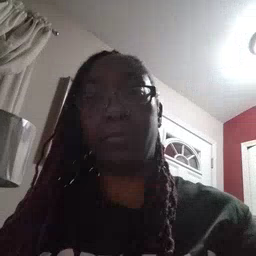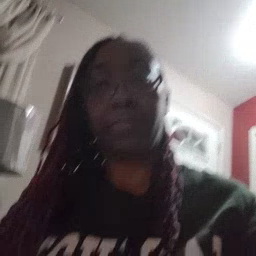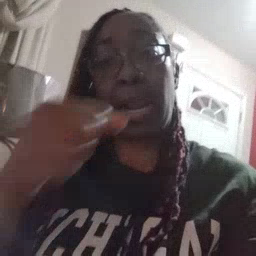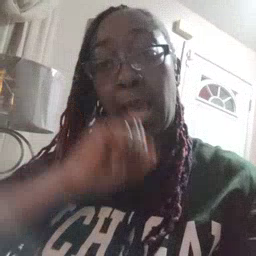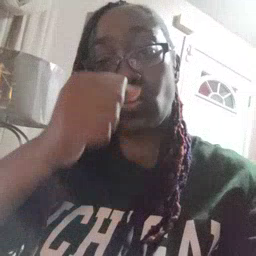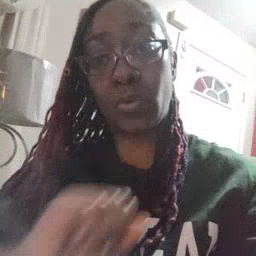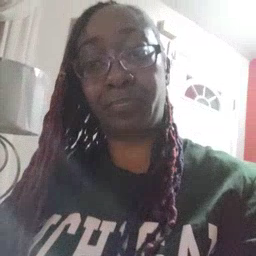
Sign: icecream